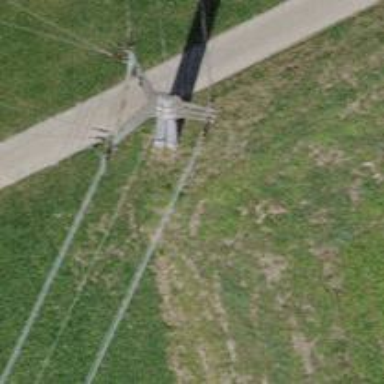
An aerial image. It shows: Three cables of power line.